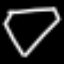
Label: diamond